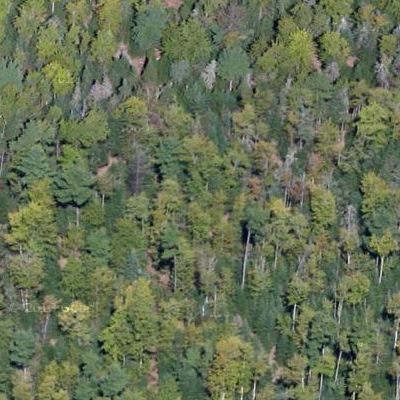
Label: Forest